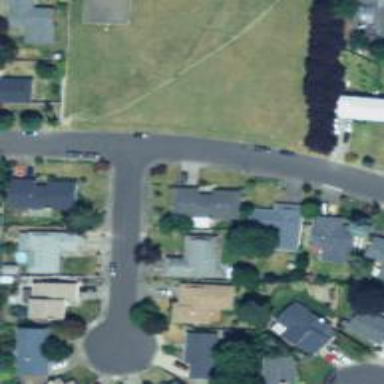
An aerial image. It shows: Residential road with sidewalk on the left.